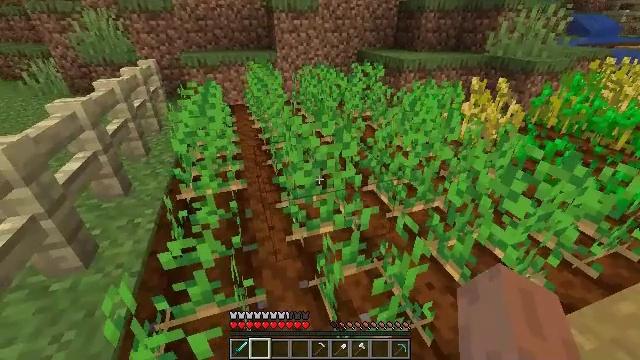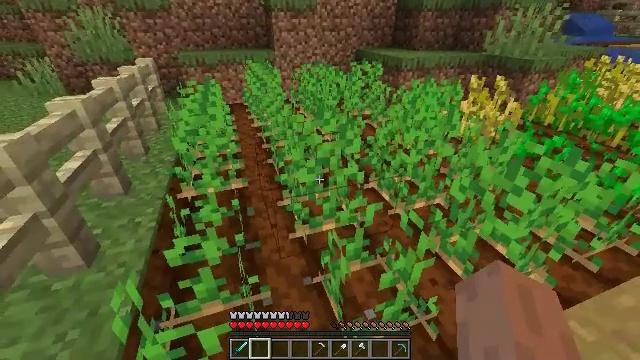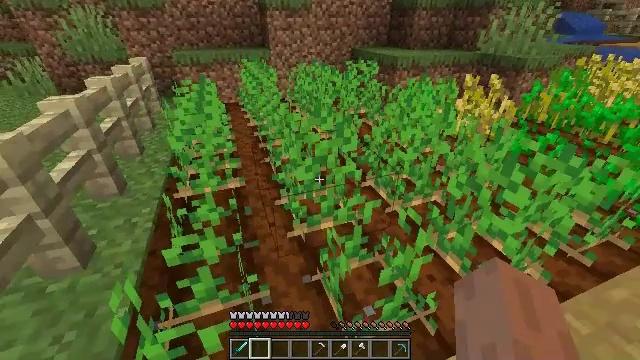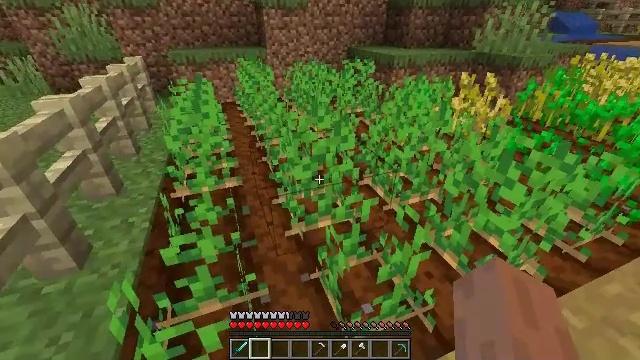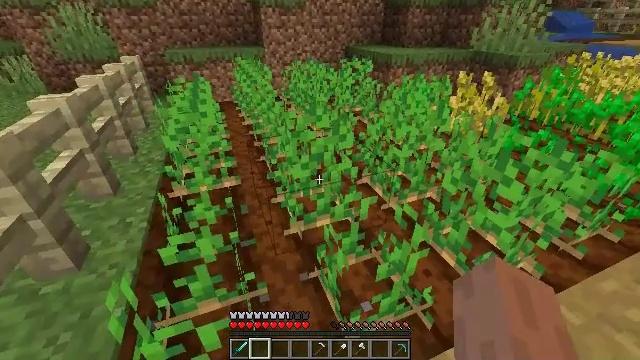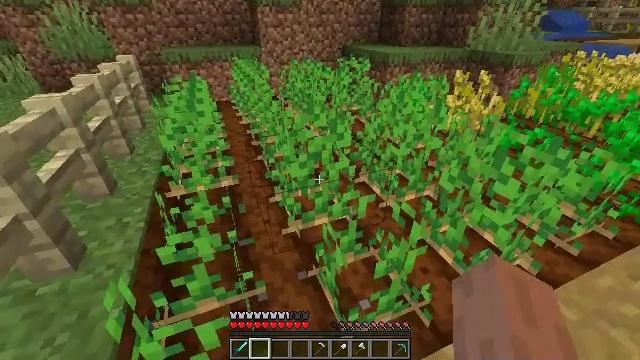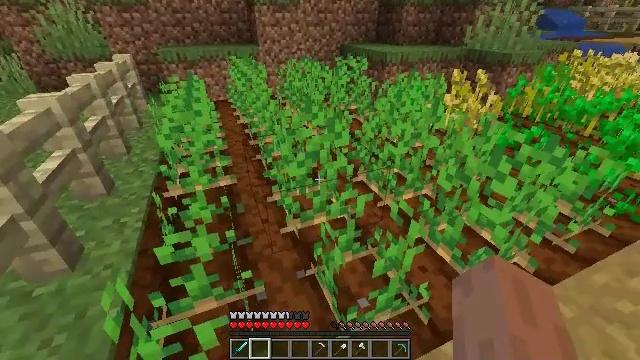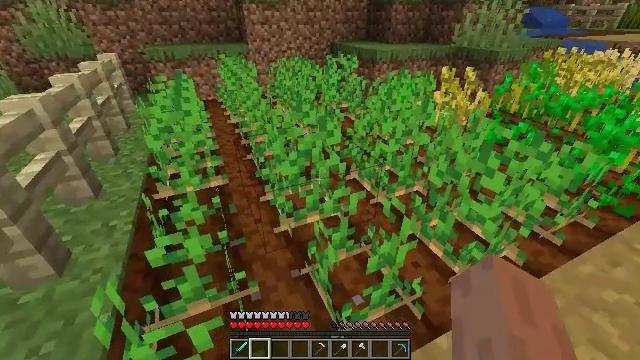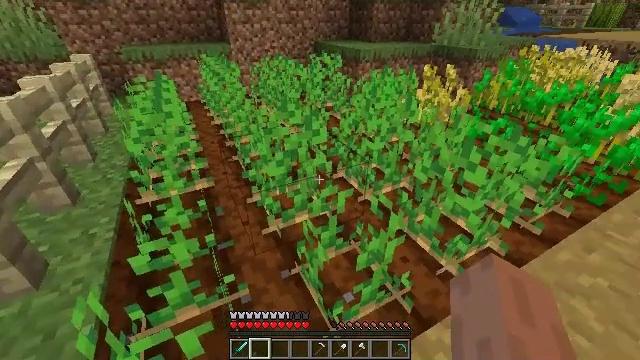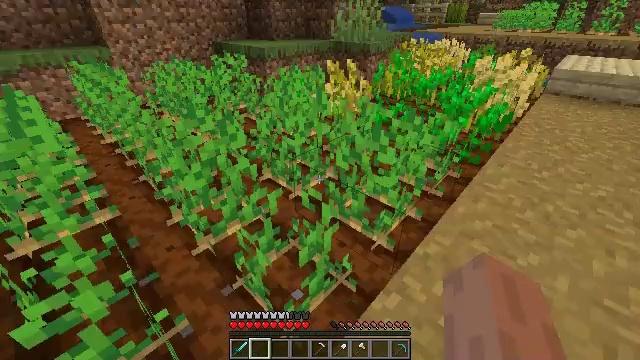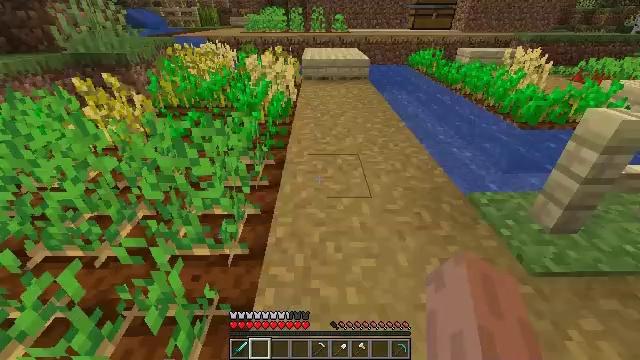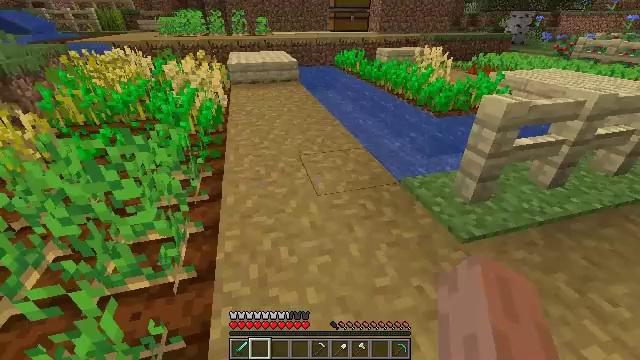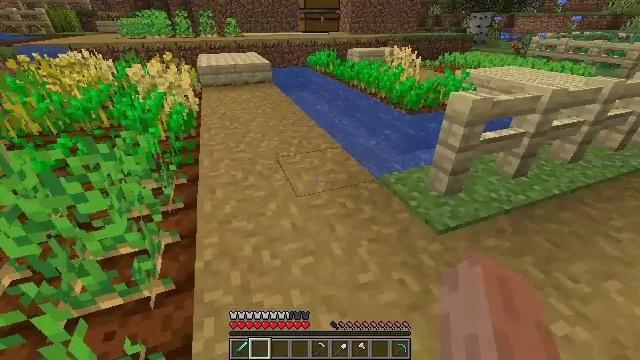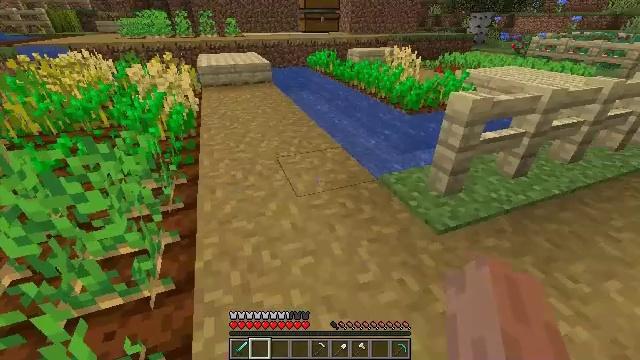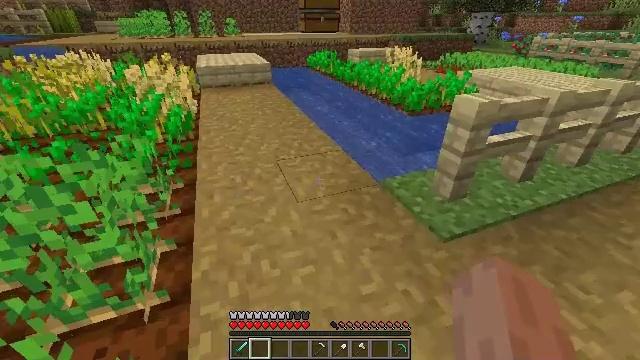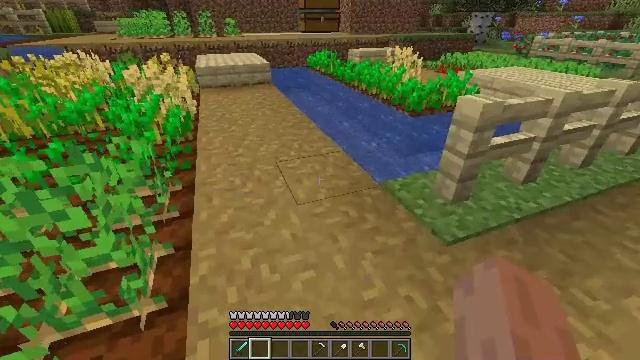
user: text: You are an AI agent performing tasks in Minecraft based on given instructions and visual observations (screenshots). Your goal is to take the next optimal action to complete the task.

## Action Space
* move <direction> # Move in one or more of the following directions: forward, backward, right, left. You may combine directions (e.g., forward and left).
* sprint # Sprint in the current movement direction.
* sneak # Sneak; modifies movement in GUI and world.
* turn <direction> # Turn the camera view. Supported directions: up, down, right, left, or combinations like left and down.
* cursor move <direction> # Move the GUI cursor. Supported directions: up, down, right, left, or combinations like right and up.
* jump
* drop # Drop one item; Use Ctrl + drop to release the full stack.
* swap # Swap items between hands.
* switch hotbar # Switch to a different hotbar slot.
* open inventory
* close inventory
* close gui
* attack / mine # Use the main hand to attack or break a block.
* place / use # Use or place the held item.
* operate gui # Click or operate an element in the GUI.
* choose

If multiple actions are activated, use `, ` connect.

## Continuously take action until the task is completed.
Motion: motion action
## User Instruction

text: Hunt fish.
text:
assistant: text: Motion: no_op
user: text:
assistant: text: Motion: turn right
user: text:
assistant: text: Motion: no_op
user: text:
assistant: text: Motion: no_op
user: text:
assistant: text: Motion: no_op
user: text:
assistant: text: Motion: no_op
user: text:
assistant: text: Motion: turn right
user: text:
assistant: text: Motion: turn right
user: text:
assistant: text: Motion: turn right
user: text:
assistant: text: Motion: turn right
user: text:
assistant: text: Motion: turn right
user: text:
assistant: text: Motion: turn right
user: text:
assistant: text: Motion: no_op
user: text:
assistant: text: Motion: move forward
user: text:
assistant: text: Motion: move forward
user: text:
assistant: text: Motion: move forward
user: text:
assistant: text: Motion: move forward
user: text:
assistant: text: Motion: no_op
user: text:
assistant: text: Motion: move forward
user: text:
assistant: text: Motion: move forward
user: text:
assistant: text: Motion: move forward, turn right
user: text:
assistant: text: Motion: move forward, turn right
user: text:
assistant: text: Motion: move forward, turn right
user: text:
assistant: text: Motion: move forward, turn right and up
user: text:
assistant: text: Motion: move forward, turn right
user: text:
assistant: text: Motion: move forward and move right
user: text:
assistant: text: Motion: move forward and move right
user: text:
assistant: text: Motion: move forward and move right, turn left
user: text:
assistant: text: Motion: move forward and move right, turn left
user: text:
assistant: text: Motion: move forward and move right, turn left